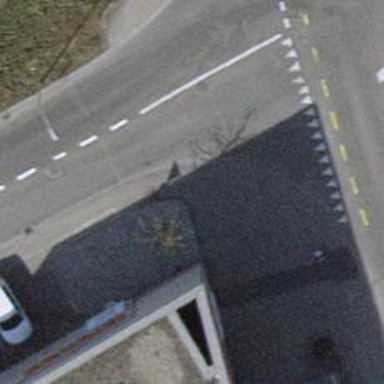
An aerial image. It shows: Kerb barrier.